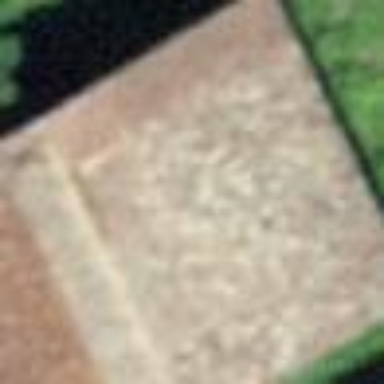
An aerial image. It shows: Barn.